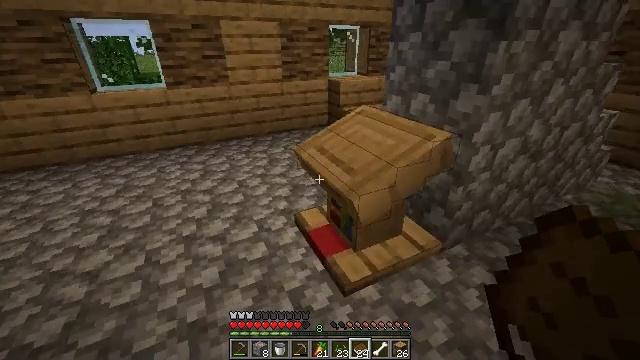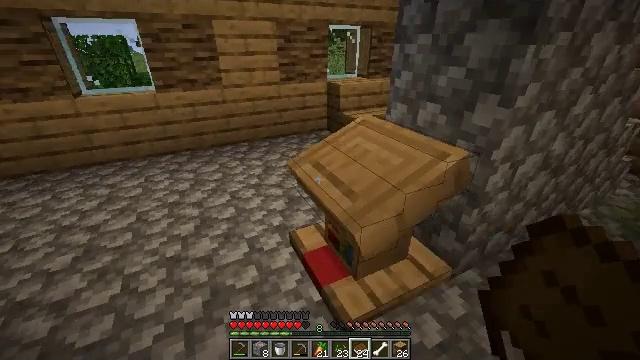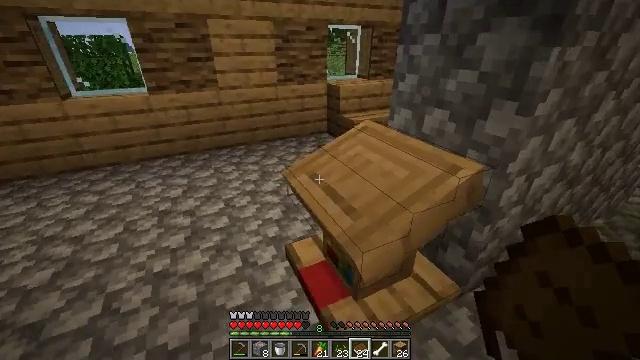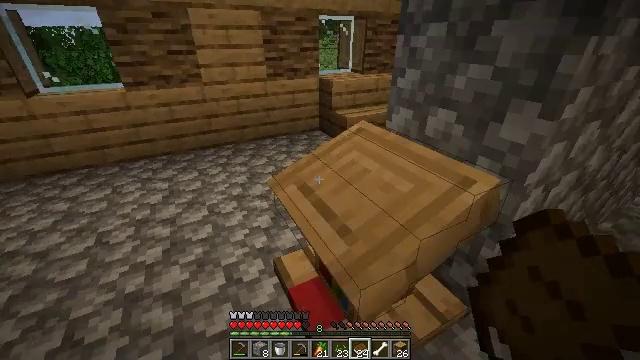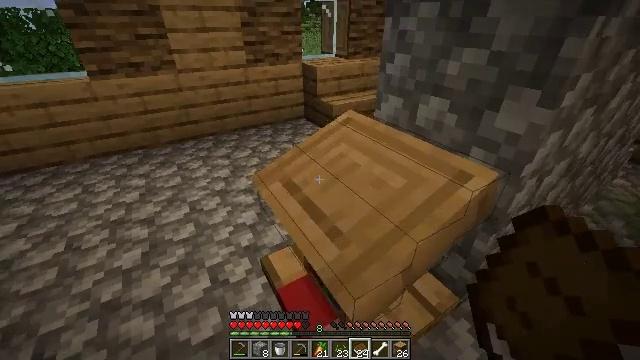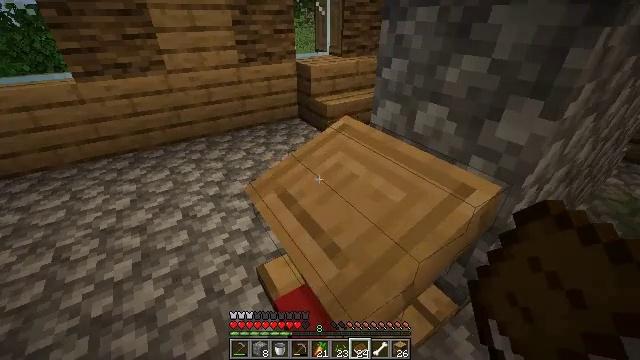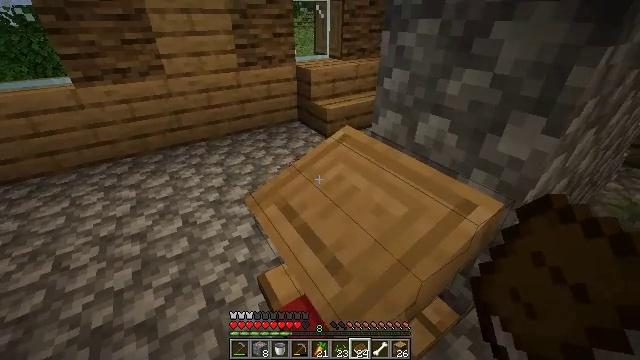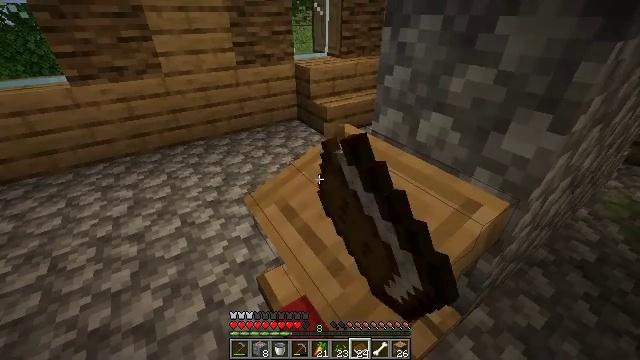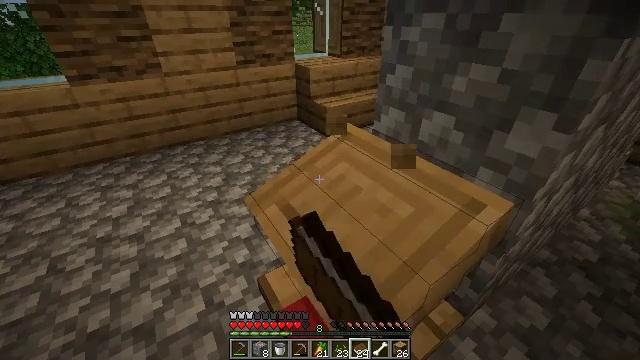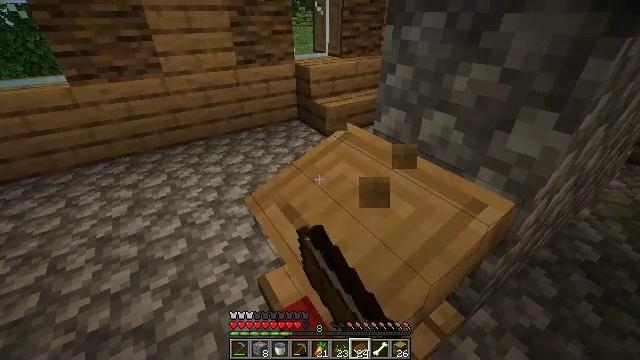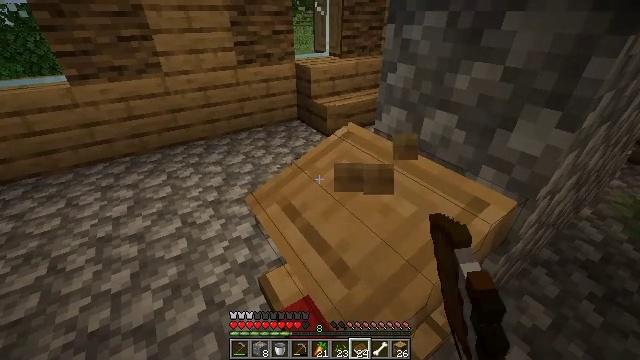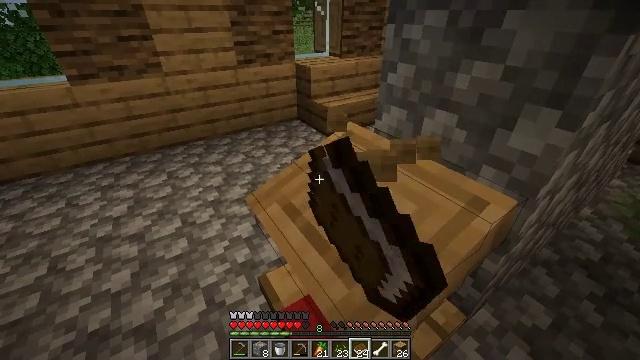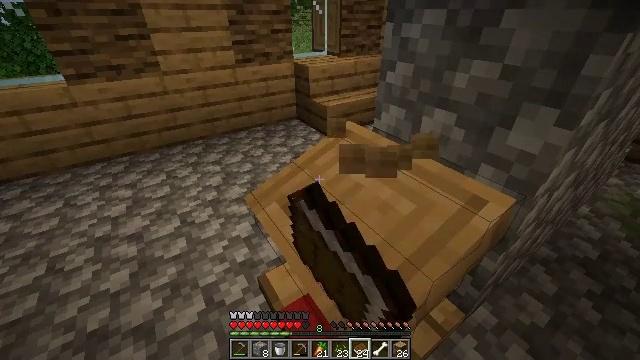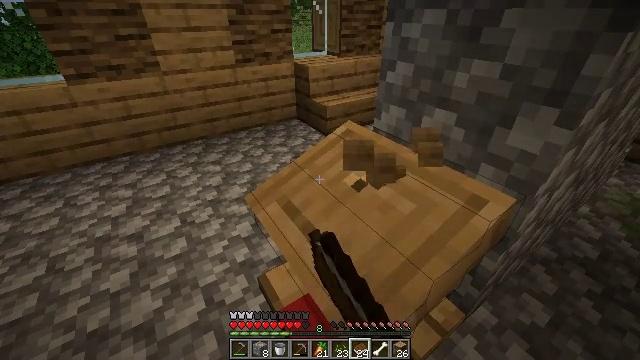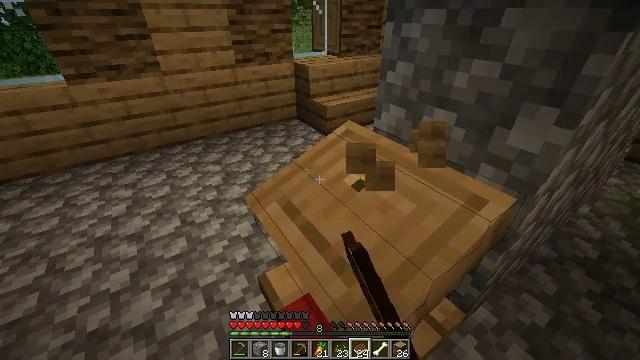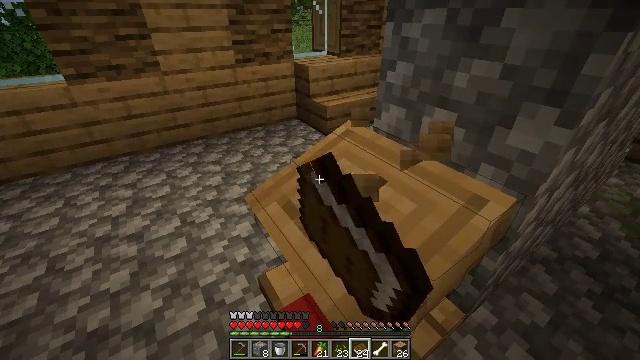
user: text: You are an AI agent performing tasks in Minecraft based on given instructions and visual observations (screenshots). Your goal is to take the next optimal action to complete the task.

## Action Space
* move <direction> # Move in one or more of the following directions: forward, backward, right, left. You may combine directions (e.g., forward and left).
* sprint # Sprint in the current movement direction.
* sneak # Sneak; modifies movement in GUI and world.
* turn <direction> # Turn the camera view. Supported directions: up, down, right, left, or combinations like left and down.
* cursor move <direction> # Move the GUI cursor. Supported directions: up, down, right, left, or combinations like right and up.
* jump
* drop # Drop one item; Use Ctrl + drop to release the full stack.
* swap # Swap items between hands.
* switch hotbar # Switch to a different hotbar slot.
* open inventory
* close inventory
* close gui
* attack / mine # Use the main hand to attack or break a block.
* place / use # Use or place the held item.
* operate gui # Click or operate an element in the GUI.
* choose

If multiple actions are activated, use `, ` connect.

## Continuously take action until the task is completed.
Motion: motion action
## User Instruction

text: Collect the lectern by destroying it.
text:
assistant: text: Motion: move forward
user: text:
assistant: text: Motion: move forward
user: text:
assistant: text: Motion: move forward, turn right and down
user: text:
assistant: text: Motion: turn right and down
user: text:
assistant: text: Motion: turn right
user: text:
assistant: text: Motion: attack / mine
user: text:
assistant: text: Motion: attack / mine
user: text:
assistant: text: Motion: attack / mine
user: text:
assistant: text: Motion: attack / mine
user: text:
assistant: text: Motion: attack / mine
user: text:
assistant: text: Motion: attack / mine
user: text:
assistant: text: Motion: attack / mine
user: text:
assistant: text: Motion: attack / mine
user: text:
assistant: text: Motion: attack / mine
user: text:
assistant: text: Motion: attack / mine
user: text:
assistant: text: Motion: attack / mine
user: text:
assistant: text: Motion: attack / mine
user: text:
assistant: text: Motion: attack / mine
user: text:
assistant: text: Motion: attack / mine
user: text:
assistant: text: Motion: attack / mine
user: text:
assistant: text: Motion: attack / mine
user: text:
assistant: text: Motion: attack / mine
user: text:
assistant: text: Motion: attack / mine
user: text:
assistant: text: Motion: attack / mine
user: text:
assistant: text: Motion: attack / mine
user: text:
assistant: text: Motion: attack / mine
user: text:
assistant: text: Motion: attack / mine
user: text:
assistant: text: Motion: attack / mine
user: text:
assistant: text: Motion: attack / mine
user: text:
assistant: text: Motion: attack / mine